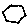
Label: hexagon